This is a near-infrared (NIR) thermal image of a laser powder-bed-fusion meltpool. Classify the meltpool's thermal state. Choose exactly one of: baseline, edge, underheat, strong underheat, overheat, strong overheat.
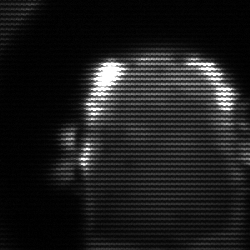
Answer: baseline